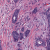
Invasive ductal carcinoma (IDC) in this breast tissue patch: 1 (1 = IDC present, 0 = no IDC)